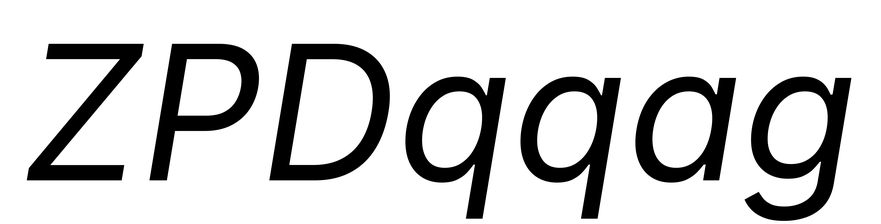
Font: Inter-Italic_Italic